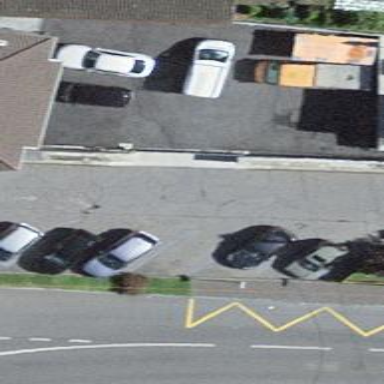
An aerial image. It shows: Parking area with surface.